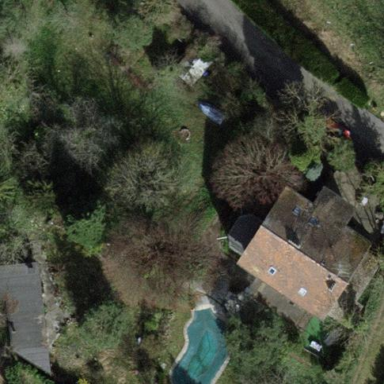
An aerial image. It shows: Garden enclosed by fence.